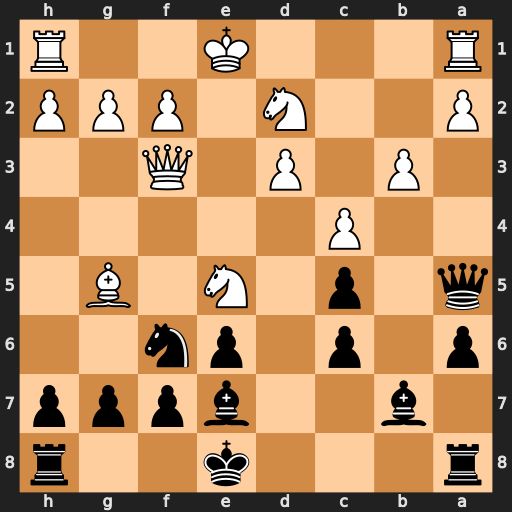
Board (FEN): r3k2r/1b2bppp/p1p1pn2/q1p1N1B1/2P5/1P1P1Q2/P2N1PPP/R3K2R
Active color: b
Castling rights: KQkq
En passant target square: -
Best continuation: Qc3 O-O Qxe5